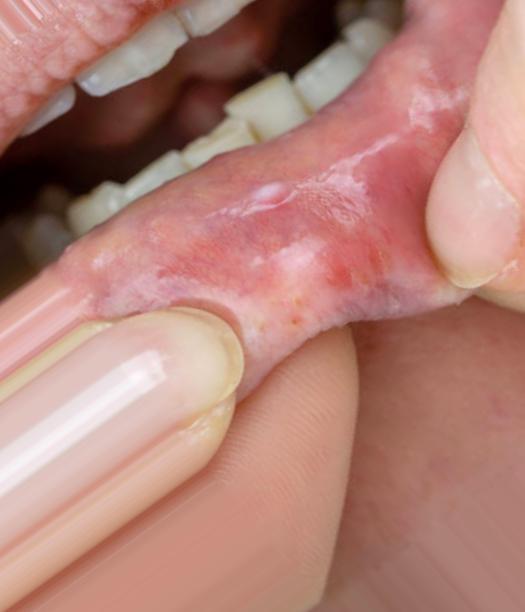
Condition: Mouth Ulcer